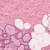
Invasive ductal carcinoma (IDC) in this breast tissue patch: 0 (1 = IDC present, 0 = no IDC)